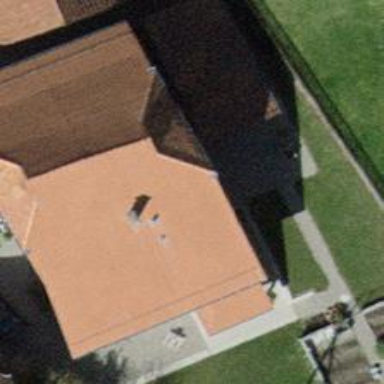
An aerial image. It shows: Detached building with half-hipped roof.